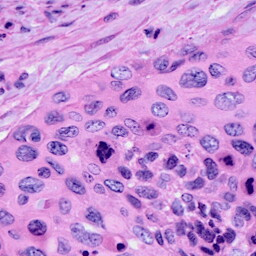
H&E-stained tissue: Cervix